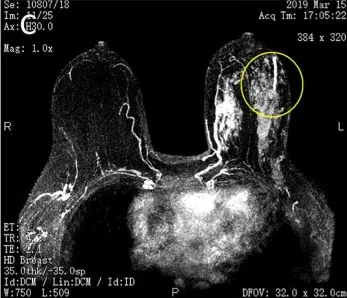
Magnetic resonance imaging (MRI) of bilateral breasts. (C) Two cycles of NP.
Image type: radiology (mri)